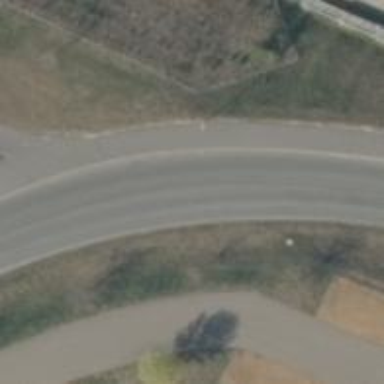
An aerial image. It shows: Unclassified road with asphalt surface. On the left side there is sidewalk and cycle track with artificial turf surface running parallel to it.